Interaction volume radius: 10 \u00c5
Interaction volume height: 10 \u00c5
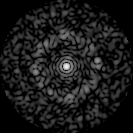
Disorder parameter: 0.8502